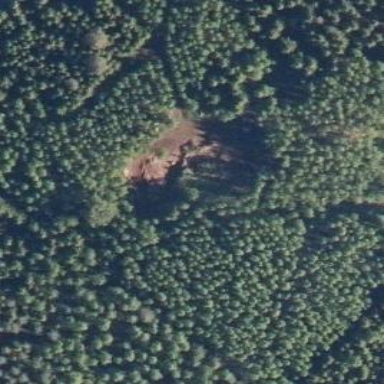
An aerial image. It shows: View of natural bedrock.